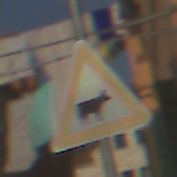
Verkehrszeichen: ViehtriebLinks
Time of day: MorningAfternoon
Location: Outdoor (Urban)
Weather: Clear
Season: NotSpecified
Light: Natural